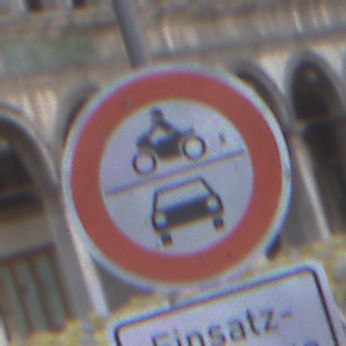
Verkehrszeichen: VerbotKraftfahrzeuge
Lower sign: BesondereFahrzeugeUndTransportgueter3
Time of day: SunriseSunset
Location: Outdoor (Urban)
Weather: PartlyCloudy
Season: NotSpecified
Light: Natural